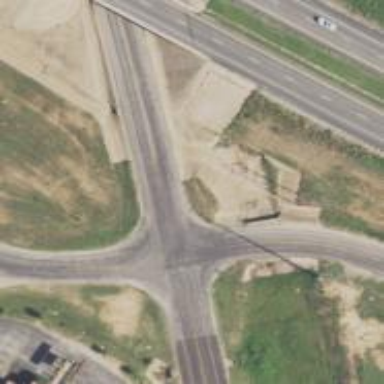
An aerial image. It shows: Stop road.